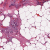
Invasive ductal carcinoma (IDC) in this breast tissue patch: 0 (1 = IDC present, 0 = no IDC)